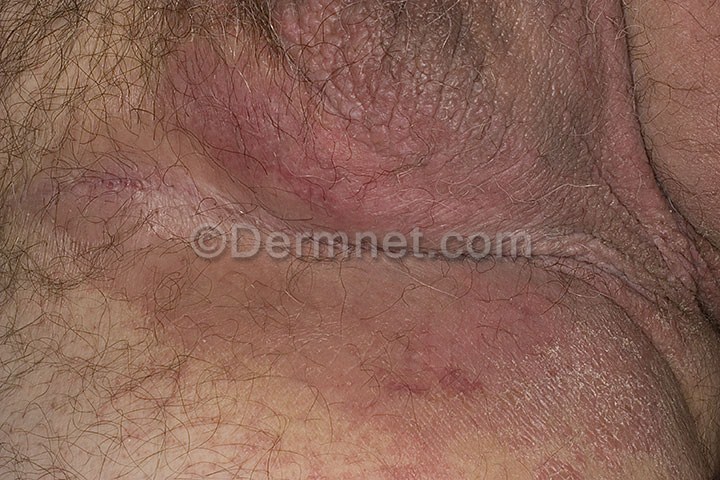
Disease: Tinea Ringworm Candidiasis and other Fungal Infections